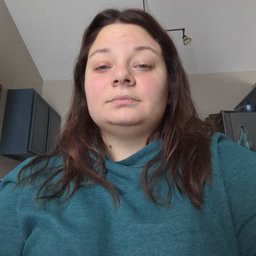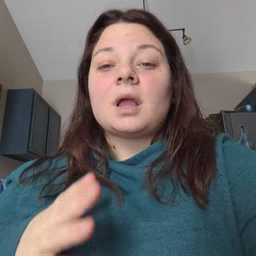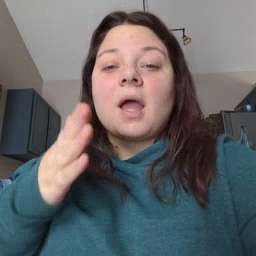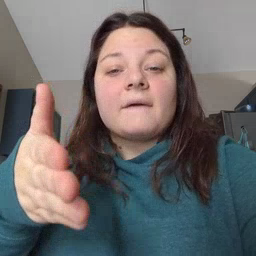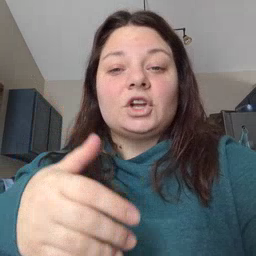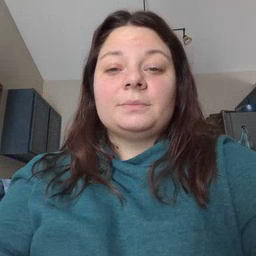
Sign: after